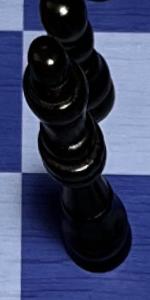
Label: Queen_Black